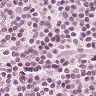
Metastatic tissue present: no